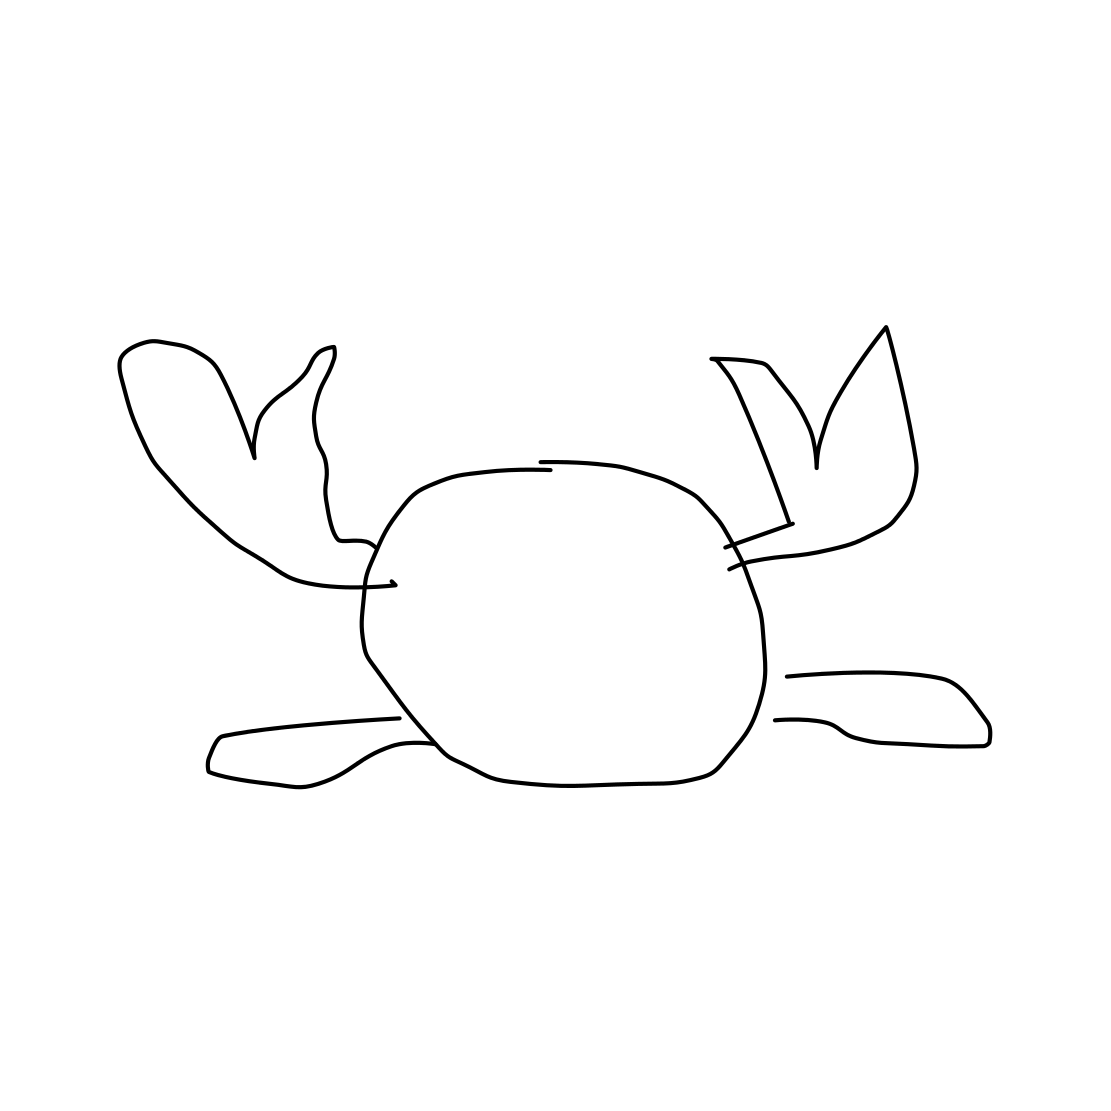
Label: crab